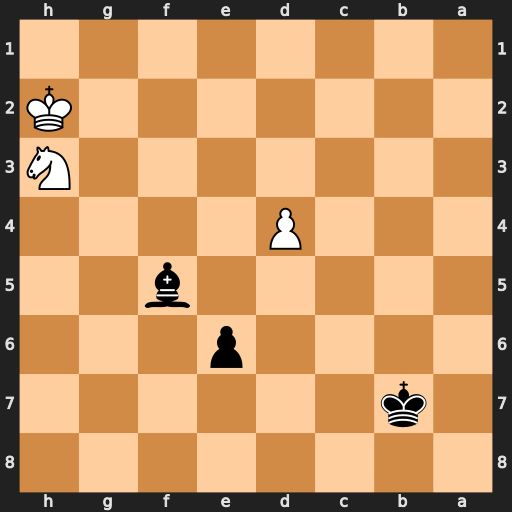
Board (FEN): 8/1k6/4p3/5b2/3P4/7N/7K/8
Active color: b
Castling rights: -
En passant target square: -
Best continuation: Bxh3 Kxh3 Kc6 Kg2 Kd5 Kf3 Kxd4 Ke2 Ke4